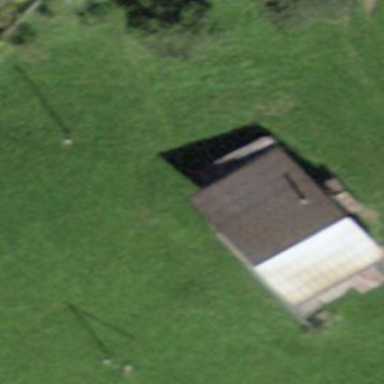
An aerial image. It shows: Rural barn.